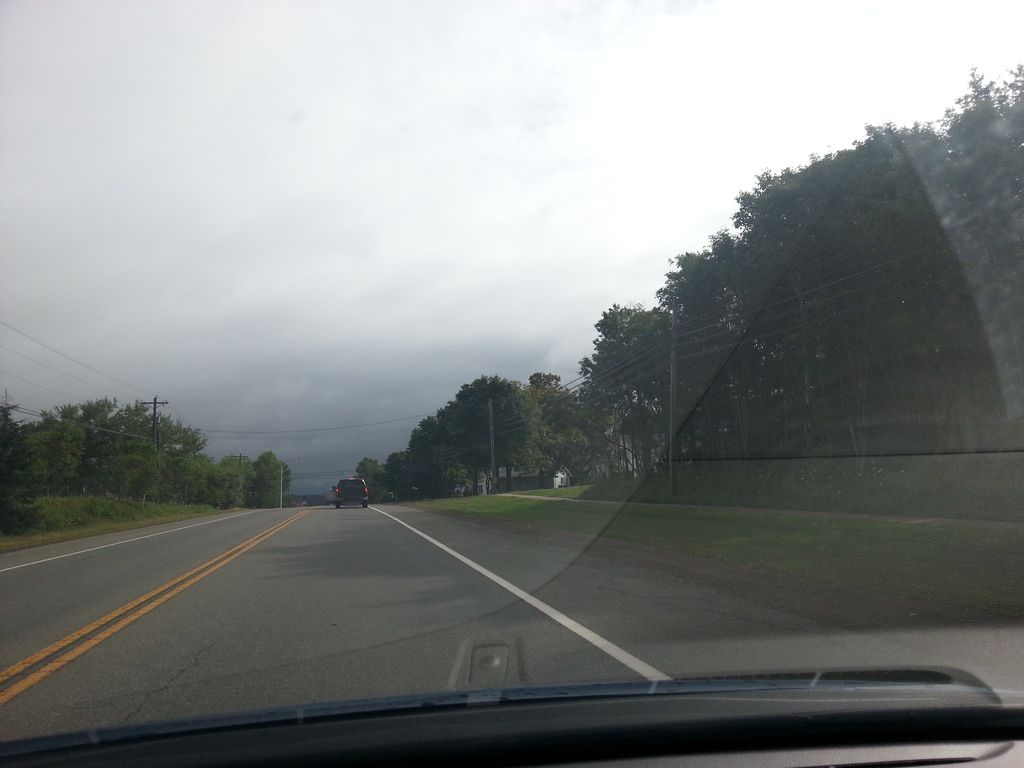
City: charlottetown